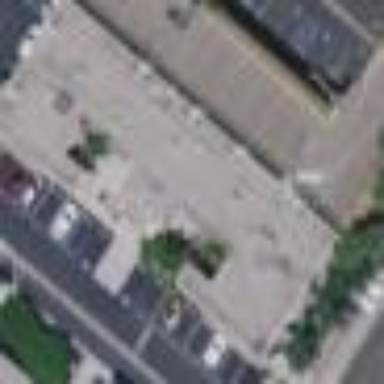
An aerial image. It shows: Office building.